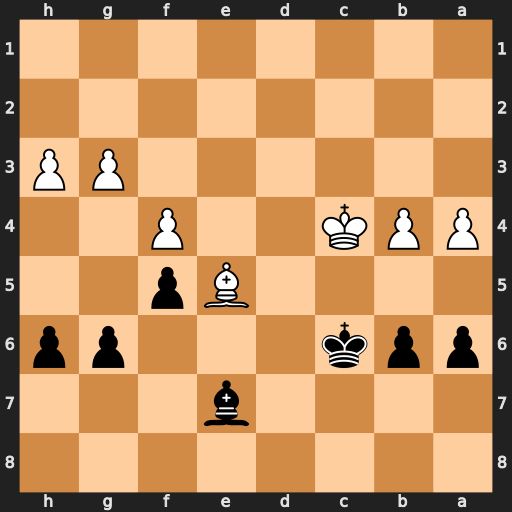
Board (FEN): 8/4b3/ppk3pp/4Bp2/PPK2P2/6PP/8/8
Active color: b
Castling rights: -
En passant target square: -
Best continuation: b5+ axb5+ axb5+